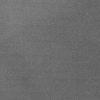
Atmospheric dust classification: dusty